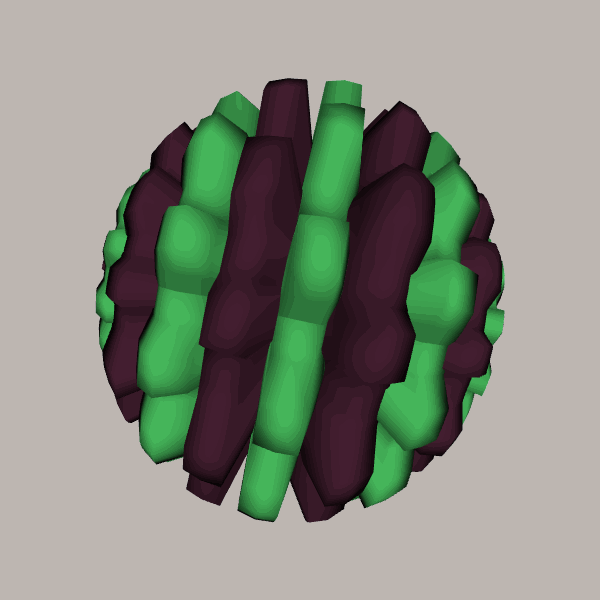
Background: light